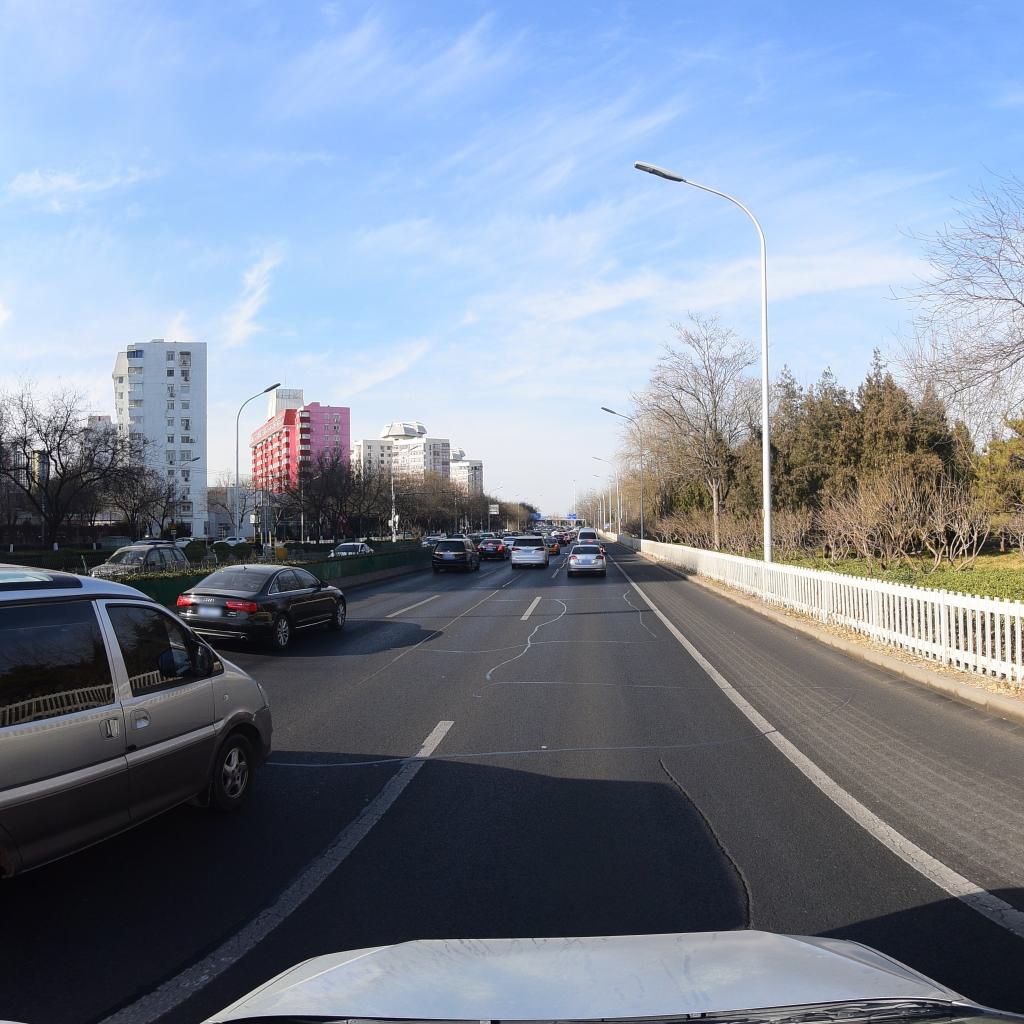
Region: Fengtai
Road damage annotations: longitudinal patch, longitudinal crack, longitudinal patch, longitudinal patch, transverse patch, transverse patch, transverse patch, transverse patch